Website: macys
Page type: customer-info-address
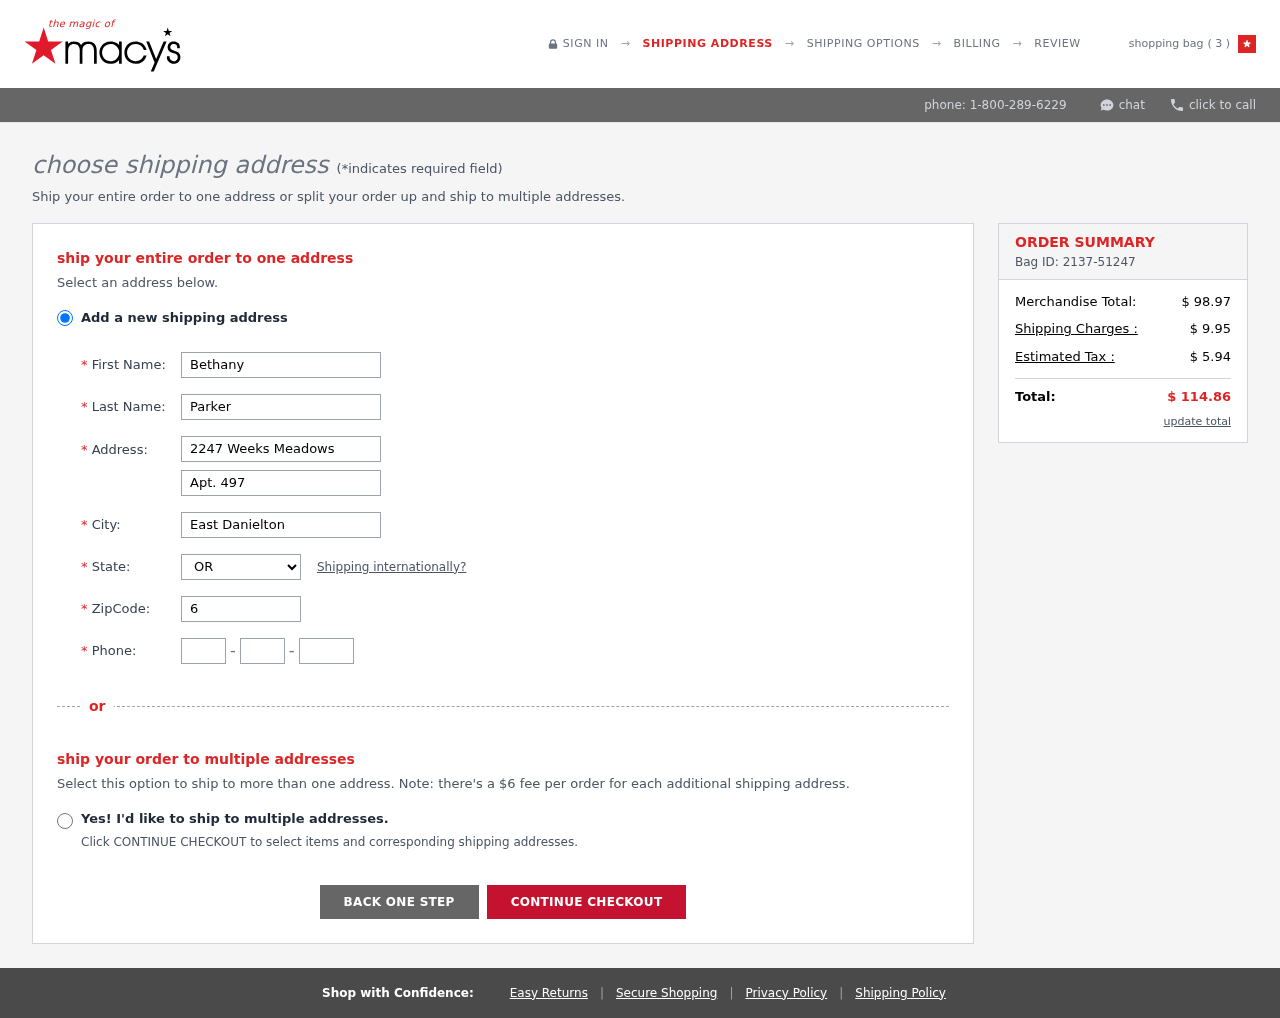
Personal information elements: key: PII_CITY
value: East Danielton
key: PII_FIRSTNAME
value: Bethany
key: PII_LASTNAME
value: Parker
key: PII_PHONE_AREA
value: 407
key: PII_PHONE_PREFIX
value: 211
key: PII_PHONE_SUFFIX
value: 2551
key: PII_POSTCODE
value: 62310
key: PII_STATE_ABBR
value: OR
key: PII_STREET
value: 2247 Weeks Meadows
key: PII_STREET2
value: Apt. 497
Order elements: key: ORDER_NUM_ITEMS
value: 3
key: ORDER_ID
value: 2137-51247
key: ORDER_SUBTOTAL
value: $ 98.97
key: ORDER_SHIPPING_COST
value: $ 9.95
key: ORDER_TAX
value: $ 5.94
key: ORDER_TOTAL
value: $ 114.86